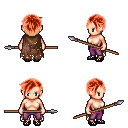
a pixel art fantasy rpg character, female body template, human, light skin, brown tattered cape, magenta pants, red pixie cut hairstyle, ghillies, spear, four views (front, back, left, right), 2x2 character sprite sheet, small pixel art, hard edges, no anti-aliasing